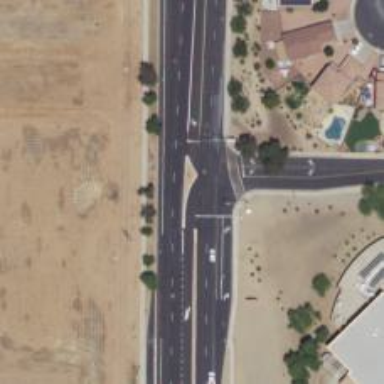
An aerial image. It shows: Asphalt road with secondary link designation.